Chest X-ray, PA view. Patient: 46 years old, sex F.
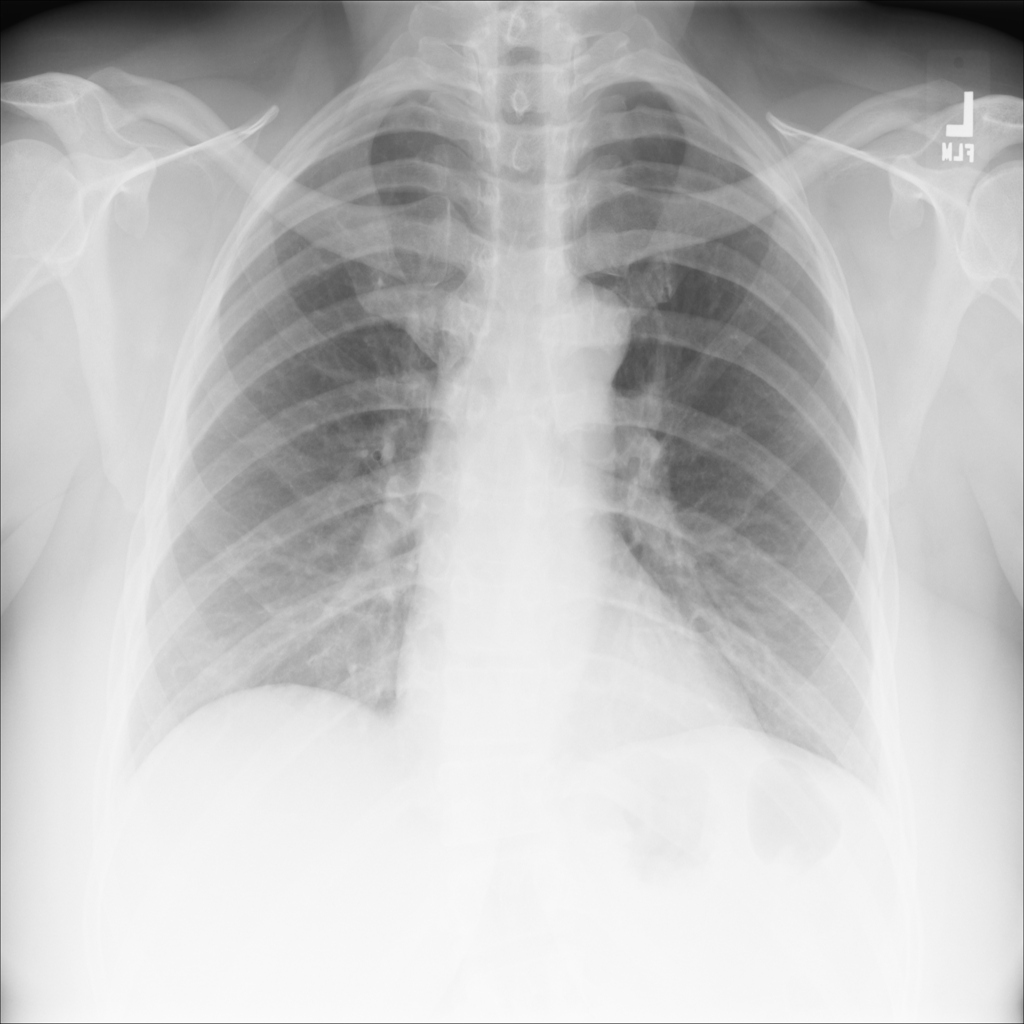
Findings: No Finding